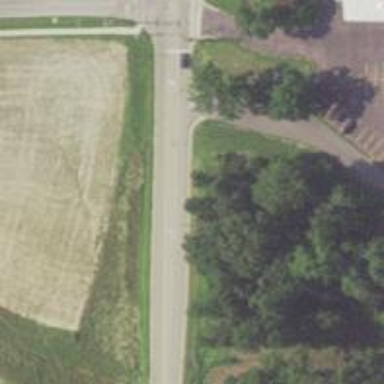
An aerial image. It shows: Road with left marking.